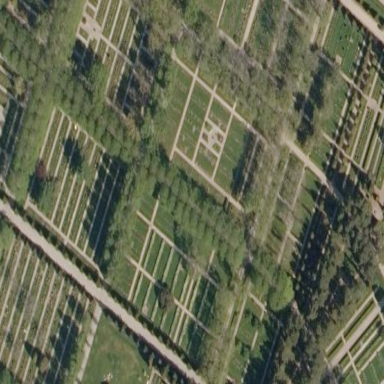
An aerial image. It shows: Sector within cemetery.